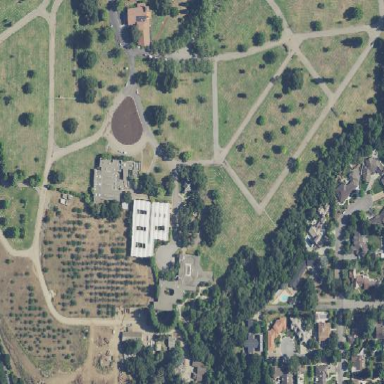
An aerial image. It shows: Graveyard used as cemetery.